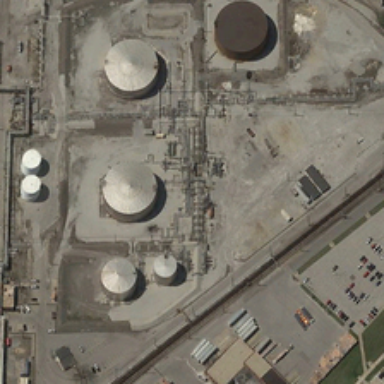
Some storage tanks are near many tubes and a parking lot .